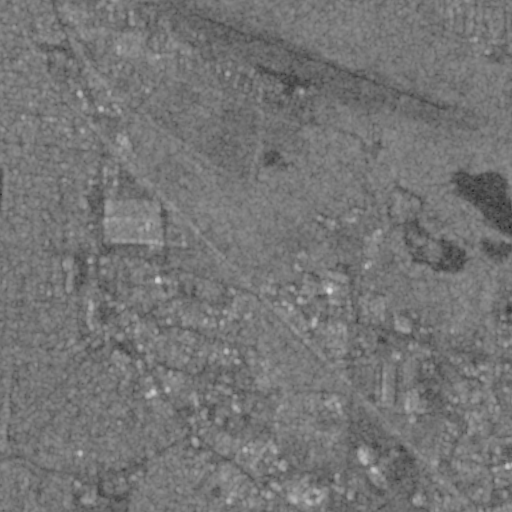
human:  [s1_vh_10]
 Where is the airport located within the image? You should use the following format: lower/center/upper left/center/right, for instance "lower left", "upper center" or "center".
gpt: The airport is located in the upper of the image.
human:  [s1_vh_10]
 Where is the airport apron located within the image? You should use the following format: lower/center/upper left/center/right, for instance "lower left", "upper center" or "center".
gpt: The airport apron is located in the upper center of the image.
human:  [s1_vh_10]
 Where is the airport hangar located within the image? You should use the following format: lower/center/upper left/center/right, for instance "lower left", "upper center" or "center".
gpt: The airport hangar is located in the upper center of the image.
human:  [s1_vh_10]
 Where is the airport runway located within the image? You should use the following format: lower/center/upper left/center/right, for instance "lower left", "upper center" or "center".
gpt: The airport runway is located in the upper right of the image.
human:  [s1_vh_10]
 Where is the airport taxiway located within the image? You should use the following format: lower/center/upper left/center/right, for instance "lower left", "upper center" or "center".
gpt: The airport taxiway is located in the upper right of the image.
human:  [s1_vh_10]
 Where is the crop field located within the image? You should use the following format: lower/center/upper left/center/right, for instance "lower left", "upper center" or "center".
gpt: The crop field is located in the upper left of the image.
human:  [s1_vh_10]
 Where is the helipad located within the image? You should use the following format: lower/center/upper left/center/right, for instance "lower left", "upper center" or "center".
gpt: The helipad is located in the lower left of the image.
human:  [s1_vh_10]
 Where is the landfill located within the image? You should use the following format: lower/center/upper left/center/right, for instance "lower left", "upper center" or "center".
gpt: The landfill is located in the upper center of the image.
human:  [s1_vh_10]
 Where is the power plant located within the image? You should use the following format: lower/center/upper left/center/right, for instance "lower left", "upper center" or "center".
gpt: The power plant is located in the center right of the image.
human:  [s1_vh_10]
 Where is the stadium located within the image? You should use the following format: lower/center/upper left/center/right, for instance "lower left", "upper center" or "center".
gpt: The stadium is located in the lower left of the image.
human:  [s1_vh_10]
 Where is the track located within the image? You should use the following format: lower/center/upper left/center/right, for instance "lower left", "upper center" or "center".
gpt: The track is located in the lower center of the image.
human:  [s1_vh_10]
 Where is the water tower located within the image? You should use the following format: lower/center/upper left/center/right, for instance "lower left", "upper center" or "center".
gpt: The water tower is located in the upper left of the image.
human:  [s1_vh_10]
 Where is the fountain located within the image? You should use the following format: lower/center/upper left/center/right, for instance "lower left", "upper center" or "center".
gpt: The fountain is located in the lower center of the image.
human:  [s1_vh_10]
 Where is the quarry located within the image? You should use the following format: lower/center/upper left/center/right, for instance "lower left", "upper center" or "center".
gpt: There is no quarry in the image.

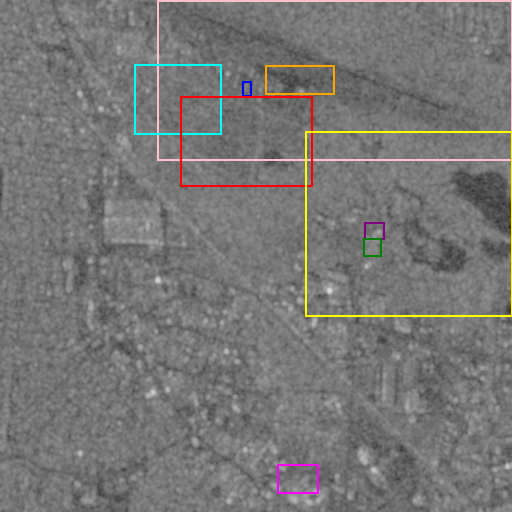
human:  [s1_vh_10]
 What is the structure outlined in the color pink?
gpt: The structure outlined in pink is an airport.
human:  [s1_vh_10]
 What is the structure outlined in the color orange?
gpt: The structure outlined in orange is an airport apron.
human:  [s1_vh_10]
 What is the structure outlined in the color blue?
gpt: The structure outlined in blue is an airport hangar.
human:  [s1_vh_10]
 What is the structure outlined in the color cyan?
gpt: The structure outlined in cyan is a crop field.
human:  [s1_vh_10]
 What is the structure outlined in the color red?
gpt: The structure outlined in red is a landfill.
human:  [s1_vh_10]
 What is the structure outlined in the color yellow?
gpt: The structure outlined in yellow is a park.
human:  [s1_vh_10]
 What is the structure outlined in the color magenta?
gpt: The structure outlined in magenta is a parking lot.
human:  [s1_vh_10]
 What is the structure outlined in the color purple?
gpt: The structure outlined in purple is a power plant.
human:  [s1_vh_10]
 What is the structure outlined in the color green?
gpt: The structure outlined in green is a power substation.